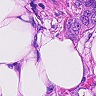
Metastatic tissue present: yes